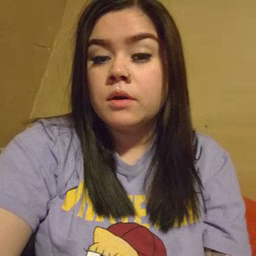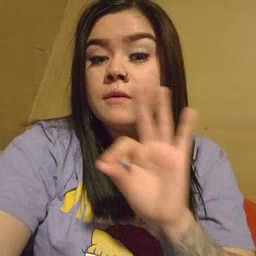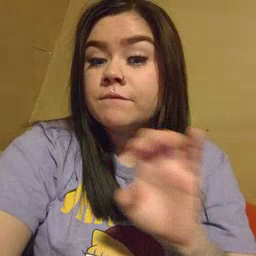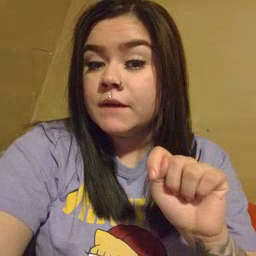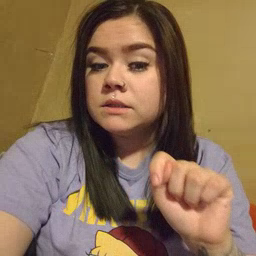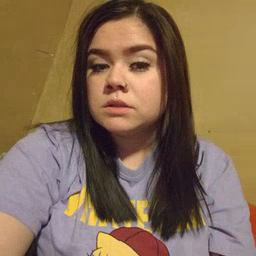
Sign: feet